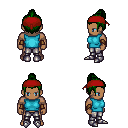
a pixel art fantasy rpg character, male body template, human, dark skin, teal sleeveless shirt, metal pants, green short topknot hairstyle, red bandana, leather bracers, metal boots, four views (front, back, left, right), 2x2 character sprite sheet, small pixel art, hard edges, no anti-aliasing